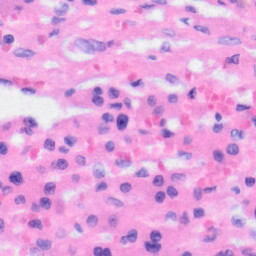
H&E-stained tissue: Liver